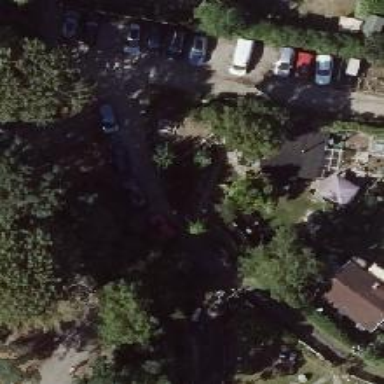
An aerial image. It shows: Driveway.